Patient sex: F
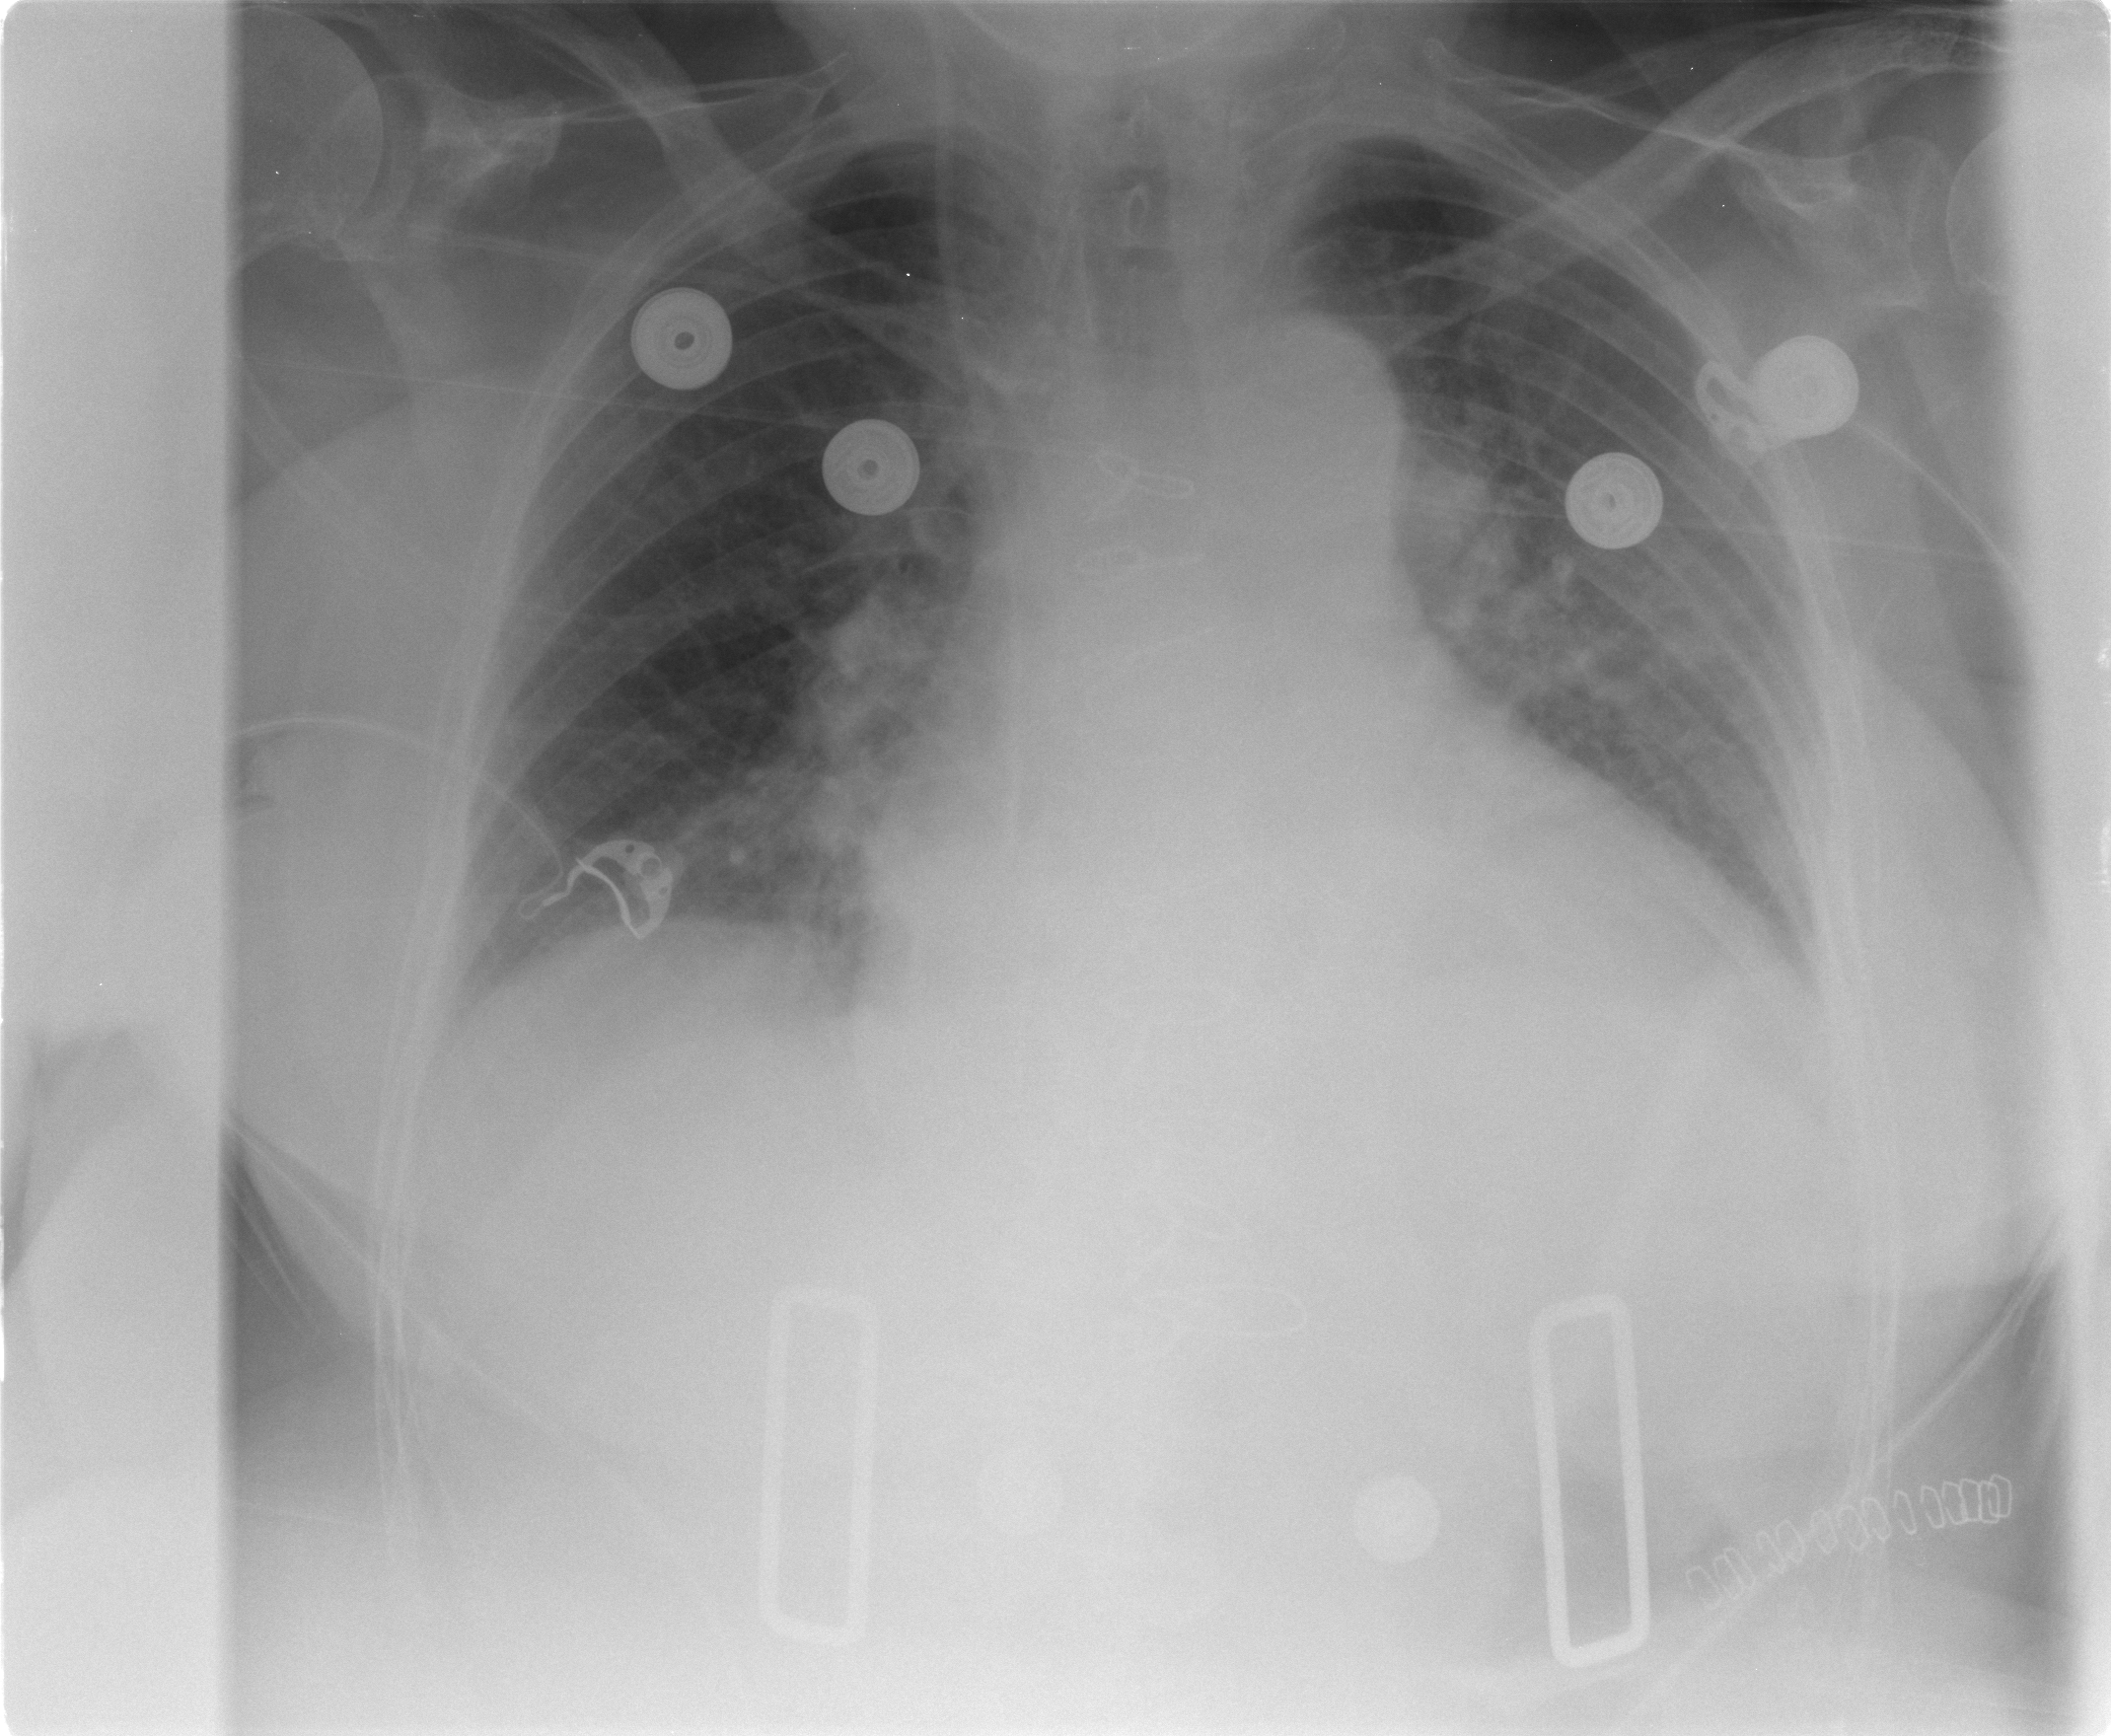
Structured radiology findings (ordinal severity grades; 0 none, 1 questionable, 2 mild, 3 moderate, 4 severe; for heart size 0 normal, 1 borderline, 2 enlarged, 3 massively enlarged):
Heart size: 2
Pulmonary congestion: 1
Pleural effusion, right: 0
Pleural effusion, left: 0
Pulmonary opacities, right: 0
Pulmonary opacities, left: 0
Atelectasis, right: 1
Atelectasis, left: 2